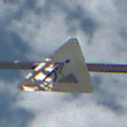
Verkehrszeichen: Arbeitsstelle
Umgebung: Outdoor, Nature
Tageszeit: Midday
Wetter: PartlyCloudy
Licht: Natural
Jahreszeit: NotSpecified
Kontrast: HighContrast